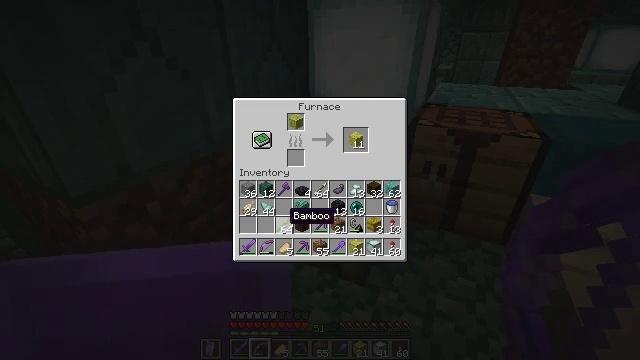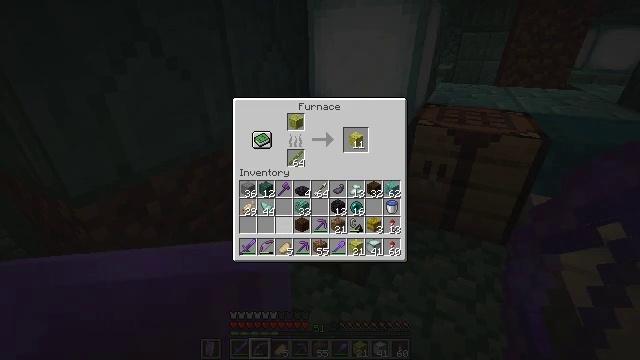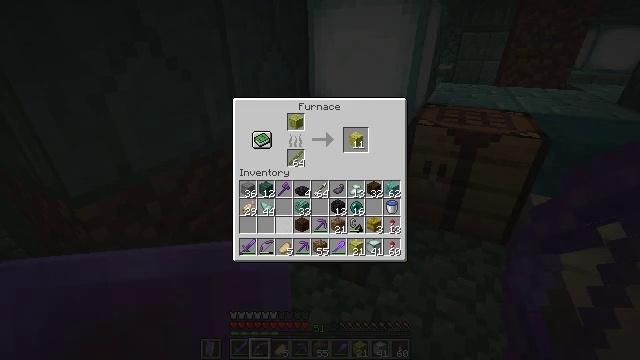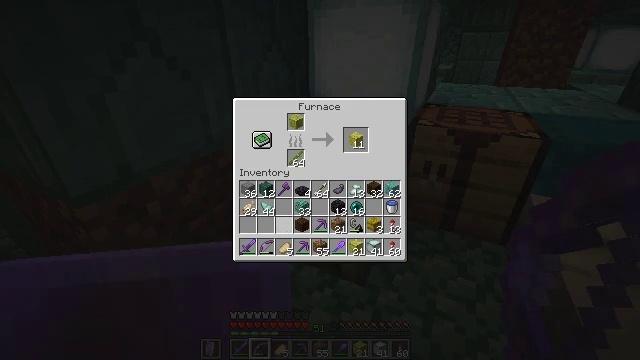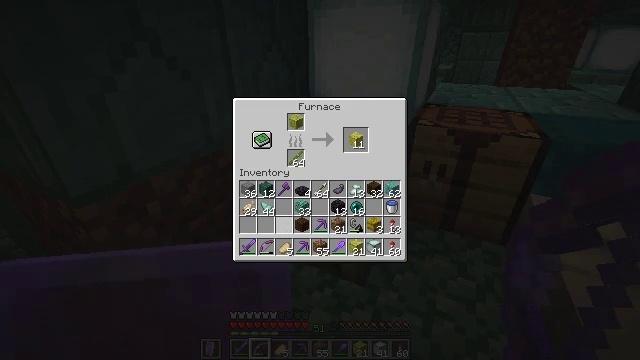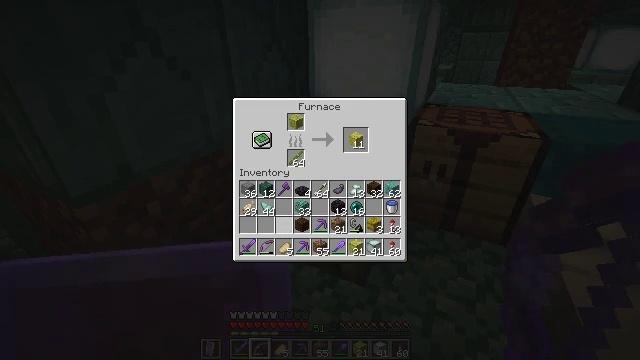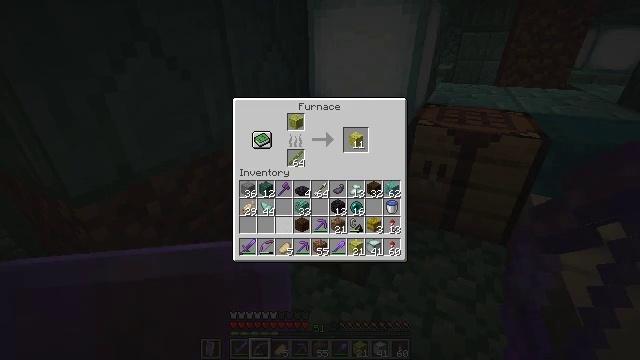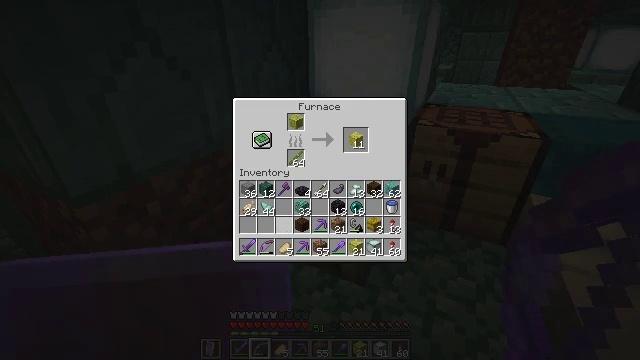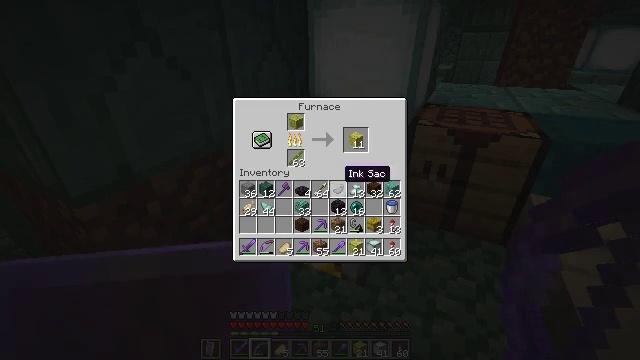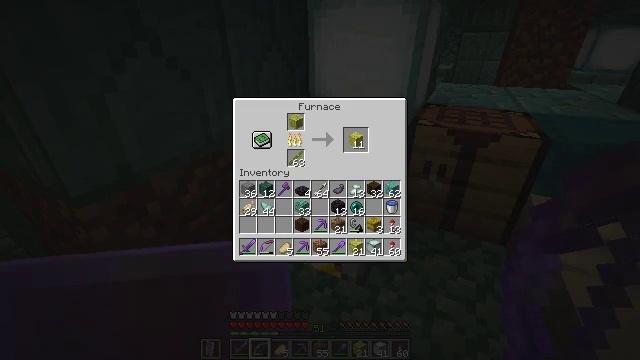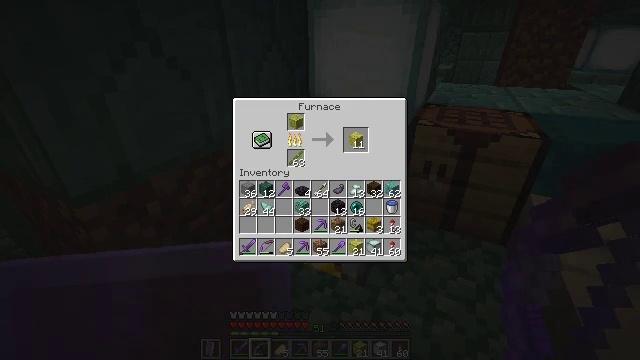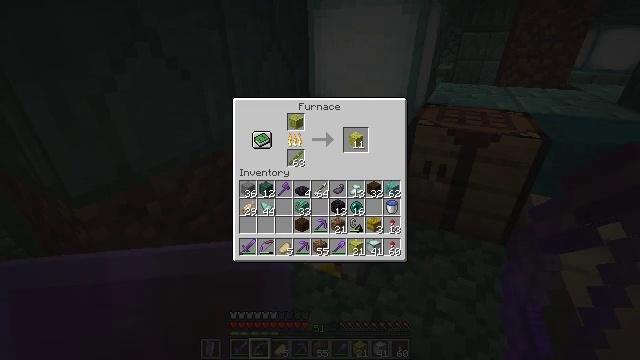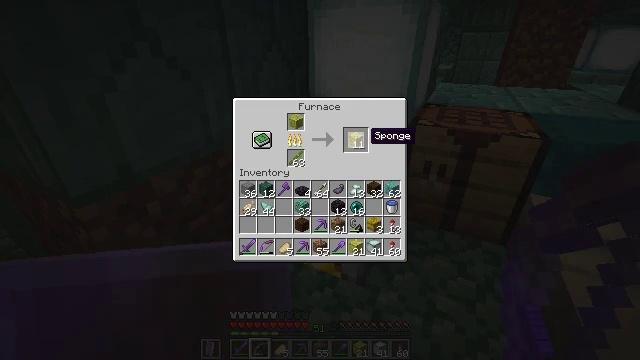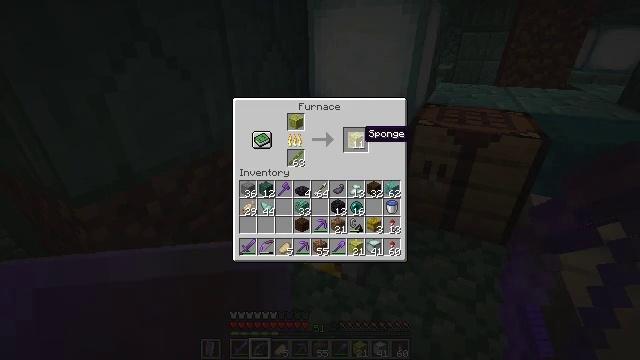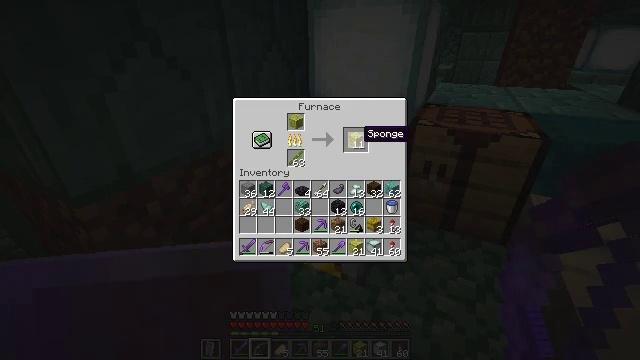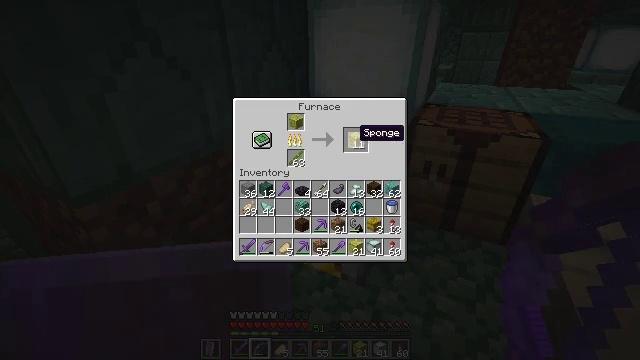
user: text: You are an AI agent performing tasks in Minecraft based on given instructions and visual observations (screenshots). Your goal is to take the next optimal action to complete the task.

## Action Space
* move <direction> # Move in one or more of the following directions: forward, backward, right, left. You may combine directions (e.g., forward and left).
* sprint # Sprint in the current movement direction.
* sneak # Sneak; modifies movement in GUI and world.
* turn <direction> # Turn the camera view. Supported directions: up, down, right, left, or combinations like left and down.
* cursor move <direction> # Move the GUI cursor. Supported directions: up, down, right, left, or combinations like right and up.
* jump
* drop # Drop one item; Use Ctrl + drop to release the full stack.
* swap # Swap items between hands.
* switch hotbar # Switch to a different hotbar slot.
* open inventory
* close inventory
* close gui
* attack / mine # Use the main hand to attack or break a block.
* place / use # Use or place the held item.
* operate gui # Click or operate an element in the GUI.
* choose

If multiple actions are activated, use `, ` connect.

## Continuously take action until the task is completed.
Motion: motion action
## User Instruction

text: craft item sponge
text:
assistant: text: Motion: sneak, attack / mine
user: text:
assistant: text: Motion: sneak, attack / mine
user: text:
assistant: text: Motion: sneak, attack / mine
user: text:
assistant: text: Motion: sneak
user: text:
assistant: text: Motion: sneak
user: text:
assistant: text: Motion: sneak
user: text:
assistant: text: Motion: sneak, turn right and up
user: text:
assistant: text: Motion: sneak, turn right and up
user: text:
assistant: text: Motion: sneak, turn right and up
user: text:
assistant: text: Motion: sneak
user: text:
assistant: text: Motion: sneak
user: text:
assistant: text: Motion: sneak, turn left and up
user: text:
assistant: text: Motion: sneak
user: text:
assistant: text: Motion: sneak
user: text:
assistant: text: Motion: sneak
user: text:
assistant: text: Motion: sneak
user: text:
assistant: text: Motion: sneak
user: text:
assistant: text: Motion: sneak
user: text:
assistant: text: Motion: sneak
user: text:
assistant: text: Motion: sneak
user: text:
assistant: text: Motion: sneak
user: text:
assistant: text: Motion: sneak
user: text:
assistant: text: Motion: sneak
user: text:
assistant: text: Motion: sneak
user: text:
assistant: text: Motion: sneak, attack / mine
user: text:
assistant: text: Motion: sneak, attack / mine
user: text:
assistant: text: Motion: sneak, attack / mine
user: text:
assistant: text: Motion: sneak
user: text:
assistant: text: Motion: sneak
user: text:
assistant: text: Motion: sneak